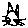
Label: cat